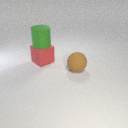
large green rubber cylinder above large red rubber cube